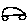
Label: car